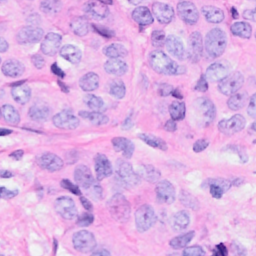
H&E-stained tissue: Breast